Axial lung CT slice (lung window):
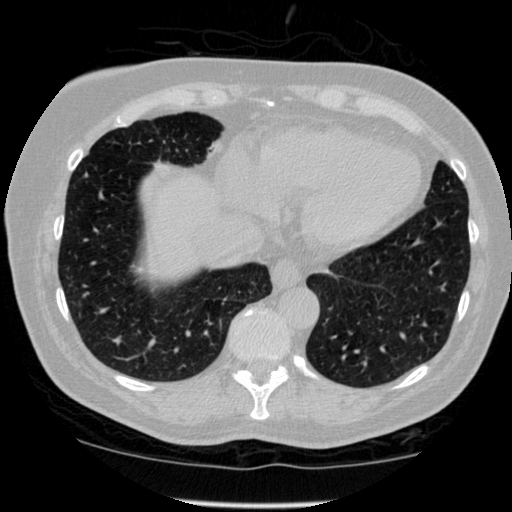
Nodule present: no